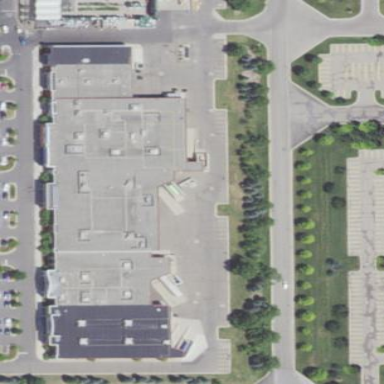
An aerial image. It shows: Retail building.